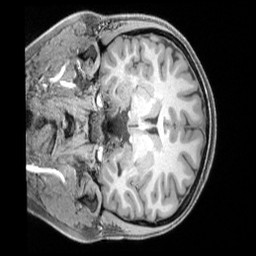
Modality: T1w
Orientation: coronal
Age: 23
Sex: female
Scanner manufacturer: siemens
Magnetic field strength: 3 T
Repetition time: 2.4 s
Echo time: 0.00224 s